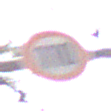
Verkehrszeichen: Geschwindigkeit110
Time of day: Midday
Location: Outdoor (Nature)
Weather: Overcast
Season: NotSpecified
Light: Natural